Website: lowes
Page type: stored-credit-cards
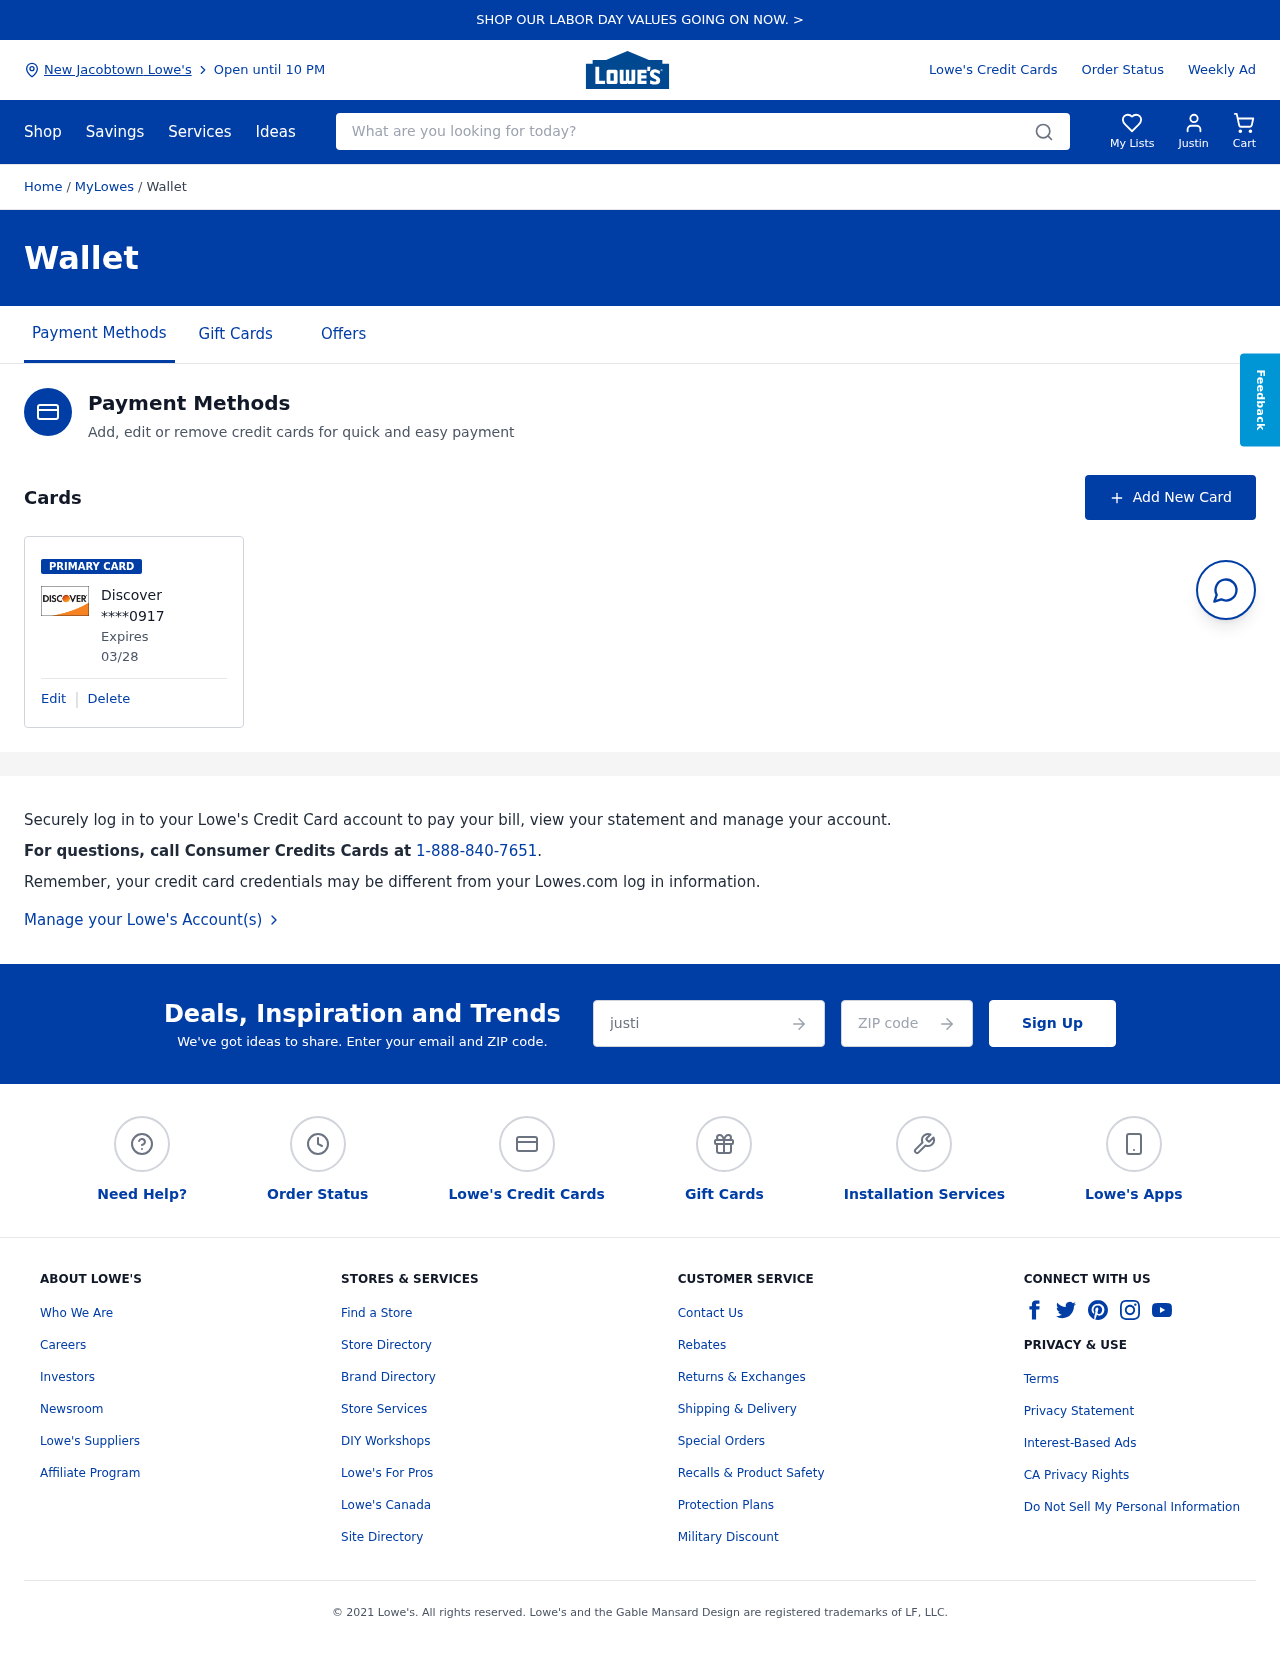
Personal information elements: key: PII_CARD_EXPIRY
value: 03/28
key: PII_CARD_LAST4
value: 0917
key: PII_CARD_TYPE
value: Discover
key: PII_CITY
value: New Jacobtown Lowe's
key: PII_EMAIL
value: justin_frazier@hotmail.com
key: PII_FIRSTNAME
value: Justin
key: PII_POSTCODE
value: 89926
Search elements: key: HEADER_SEARCH
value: What are you looking for today?